四年级 · 组合几何学
一组平行线间有 3 个三角形（如图） (2)
(2)号三角形按角分是 (
)三角形;
(3)号三角形按边分是( )三角形; 这 3 个三角形的高都是 ( ) cm。

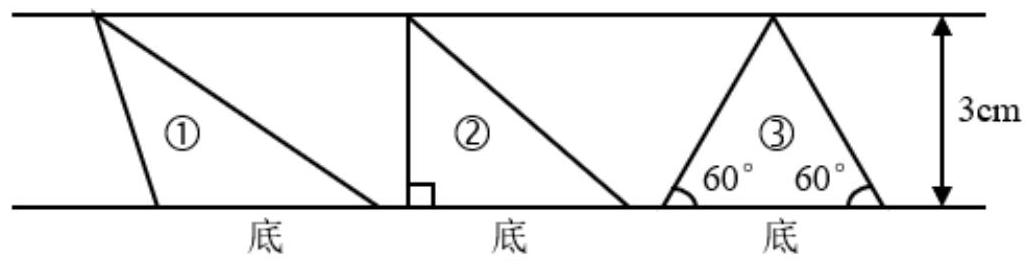
答案:  直角 等边 3

【分析】根据图示可知, (2)号三角形中有一个直角, 所以按角分是直角三角形; (3)号三角形三个角都是 $60^{\circ}$, 所以按边分是等边三角形; 因为平行线之间的距离相等, 所以这 3 个三角形的高都是 $3 \mathrm{~cm}$ 。

【详解】 $180^{\circ}-60^{\circ}-60^{\circ}$

$=120^{\circ}-60^{\circ}$

$=60^{\circ}$

根据图示可知, 一组平行线间有 3 个三角形 (如图) (2)号三角形按角分是直角三角形; (3)号三角形按边分是等边三角形; 这 3 个三角形的高都是 $3 \mathrm{~cm}$ 。

【点睛】本题考查了三角形的分类知识及平行线知识, 根据题意分析解答即可。